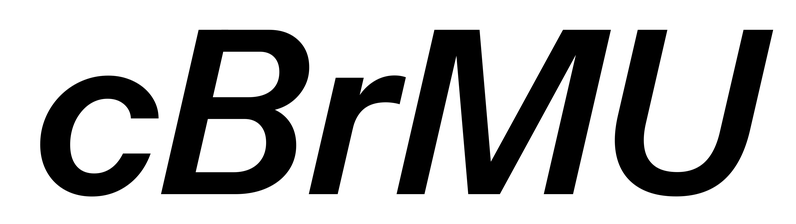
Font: InstrumentSans-Italic_SemiBold_Italic